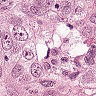
Metastatic tissue present: yes